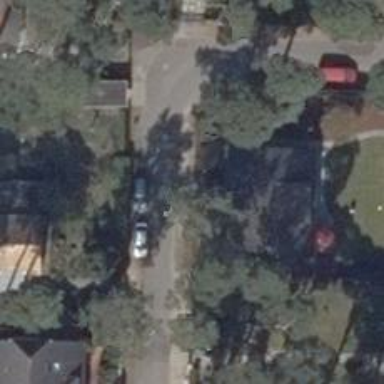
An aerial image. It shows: Footway along the road.